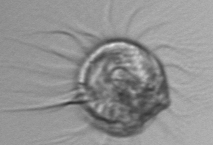
Label: Leegaardiella_ovalis